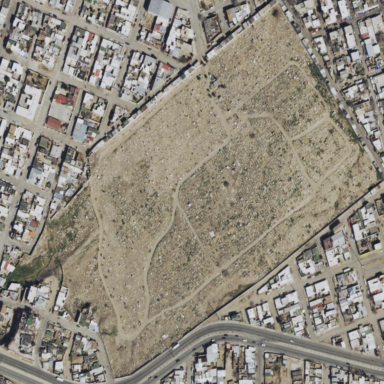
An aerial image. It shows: Cemetery.